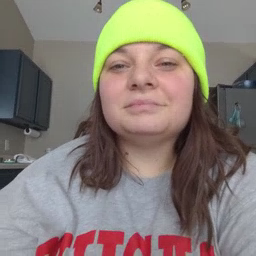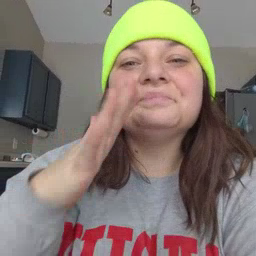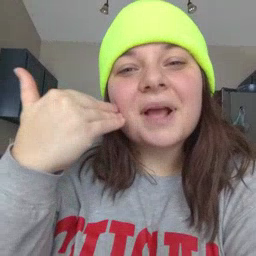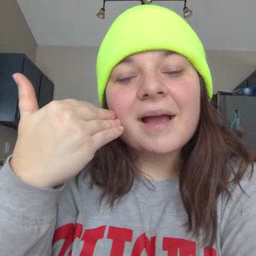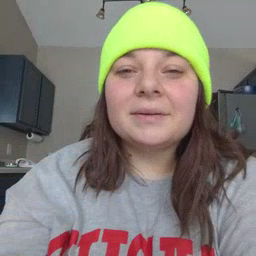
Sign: smile